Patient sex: F
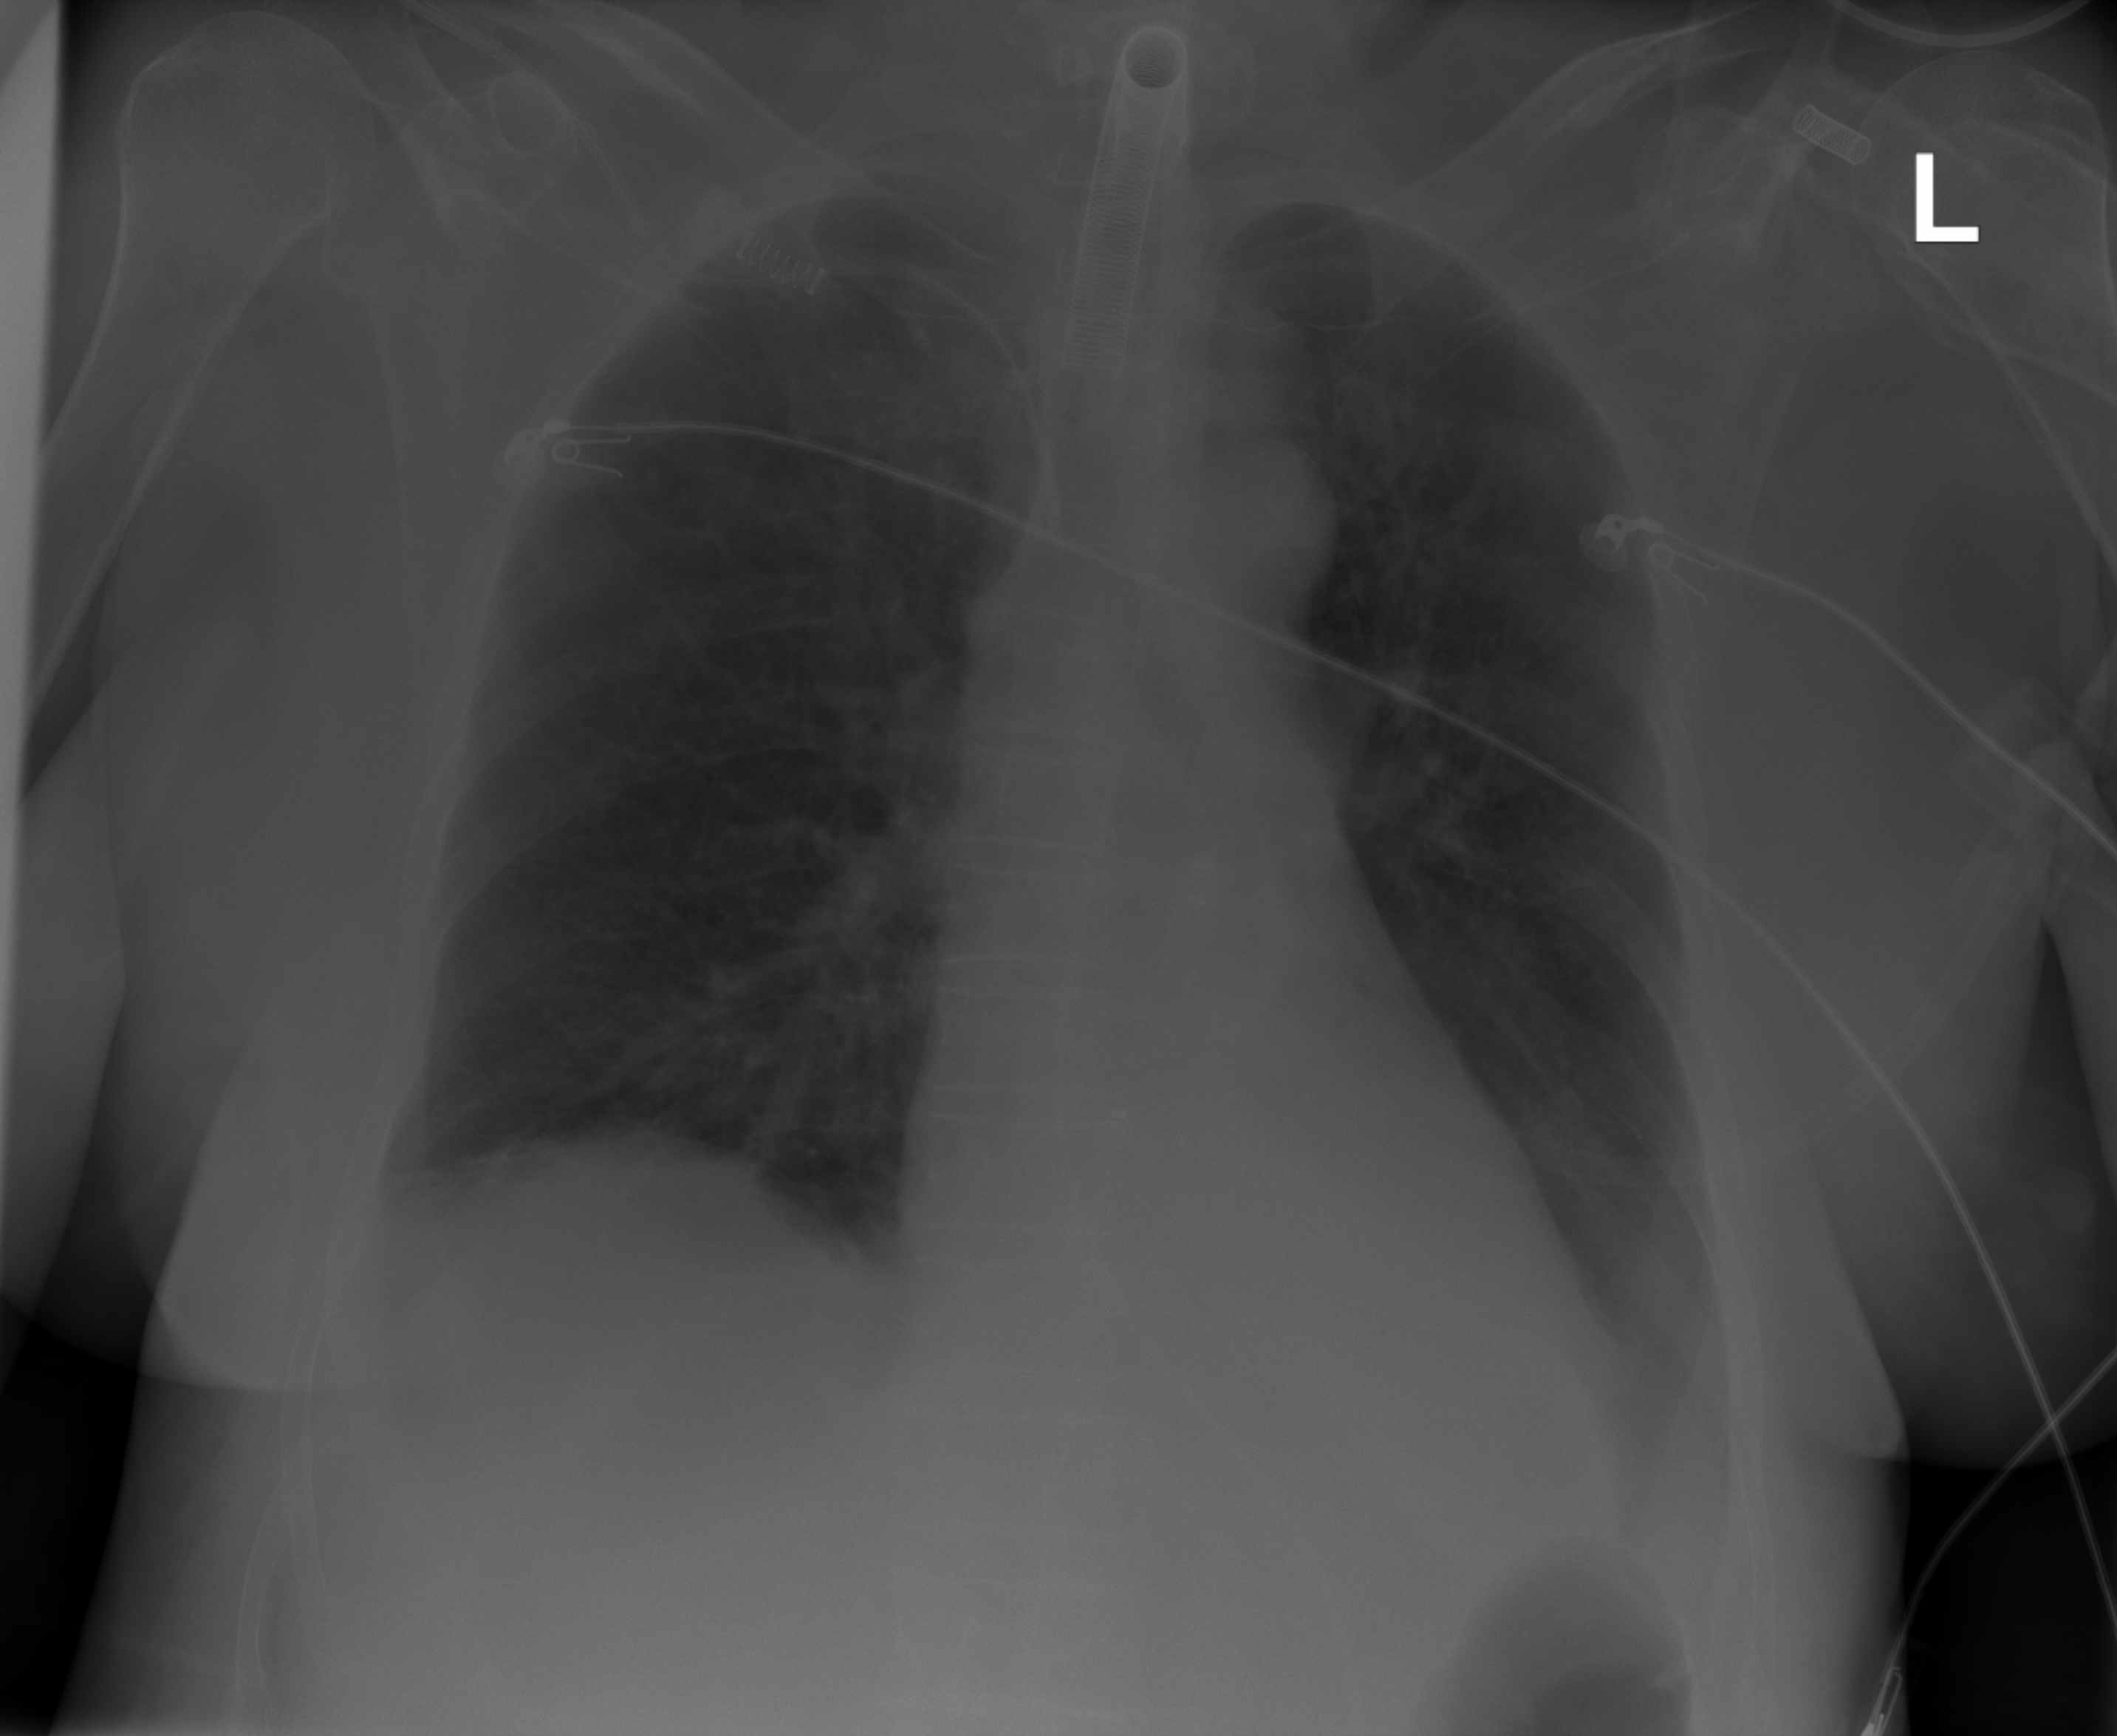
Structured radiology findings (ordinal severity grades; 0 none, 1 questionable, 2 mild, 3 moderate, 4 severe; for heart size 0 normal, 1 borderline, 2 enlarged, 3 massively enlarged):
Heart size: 0
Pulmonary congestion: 0
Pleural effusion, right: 0
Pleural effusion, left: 2
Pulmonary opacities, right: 0
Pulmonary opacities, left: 1
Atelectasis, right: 2
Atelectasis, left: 2